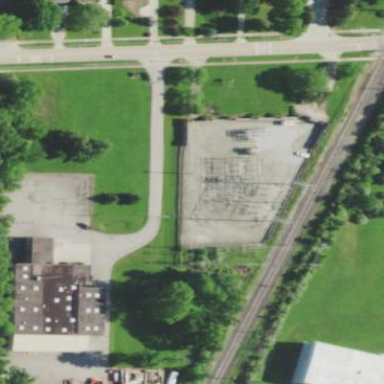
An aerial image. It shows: Distribution-level power substation.